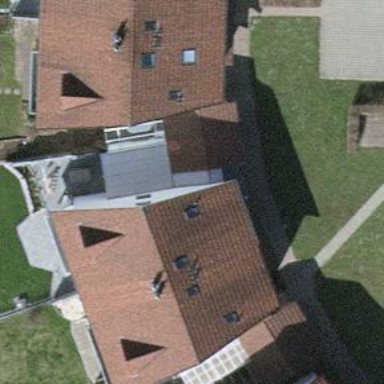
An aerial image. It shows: Gabled terrace building with the roof oriented across.